Modality: planning_CT
Slice 29 of 115
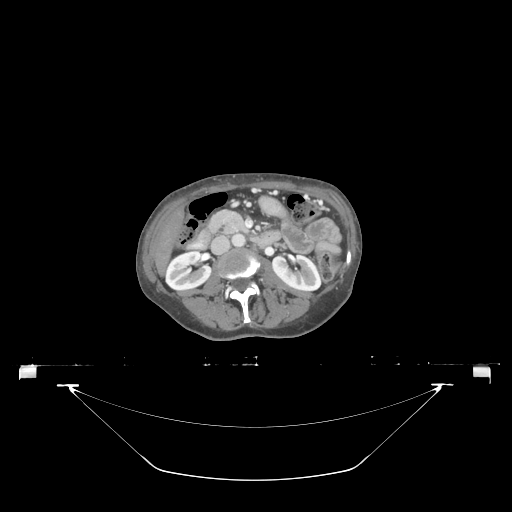